Question: I have the last data entry in date_time for 9th of april 2013 whereas when I try to fetch in descending order from the database it is giving me 8th April 2013. Please see the image and Code below. Any help will be appriciated.

'''
SELECT *
FROM data_feeds
WHERE username = 'davidjhume@gmail.com'
AND gadget_data_type = 'Weighin'
ORDER BY STR_TO_DATE( date_time, '%D, %j %M %Y %H:%i:%s' ) DESC
LIMIT 1
'''
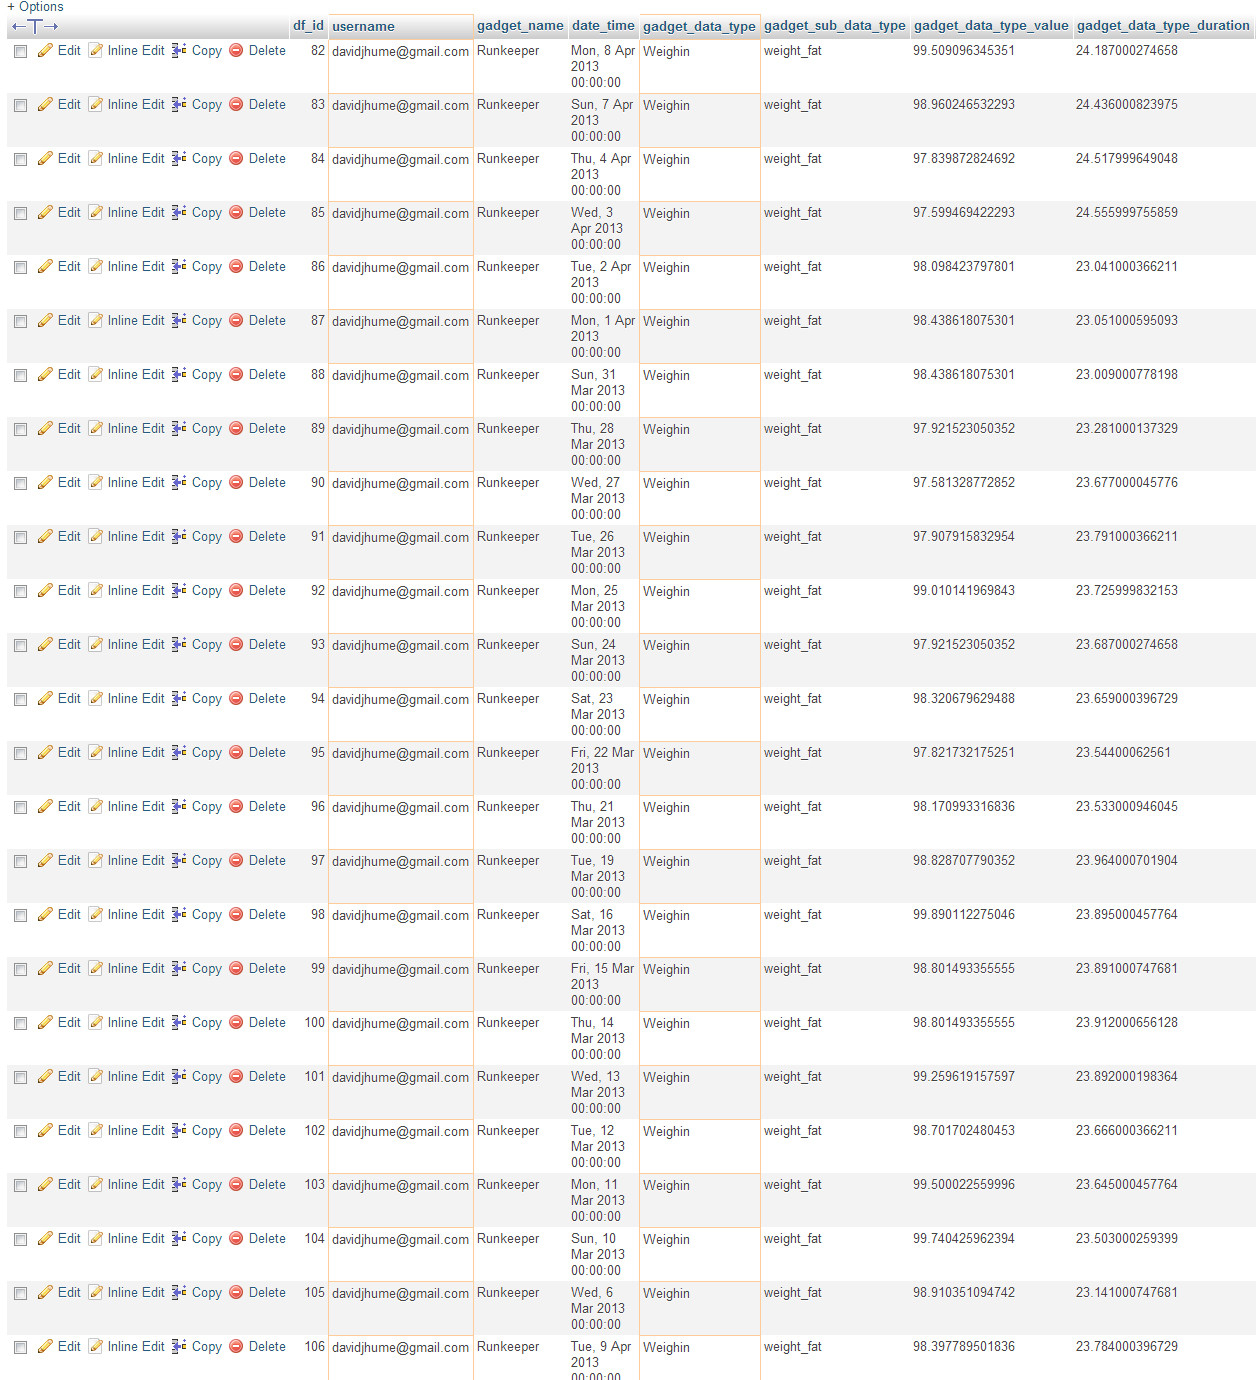
Answer: Format string is broken, try:
'%a, %e %b %Y %H:%i:%s'